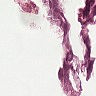
Metastatic tissue present: no